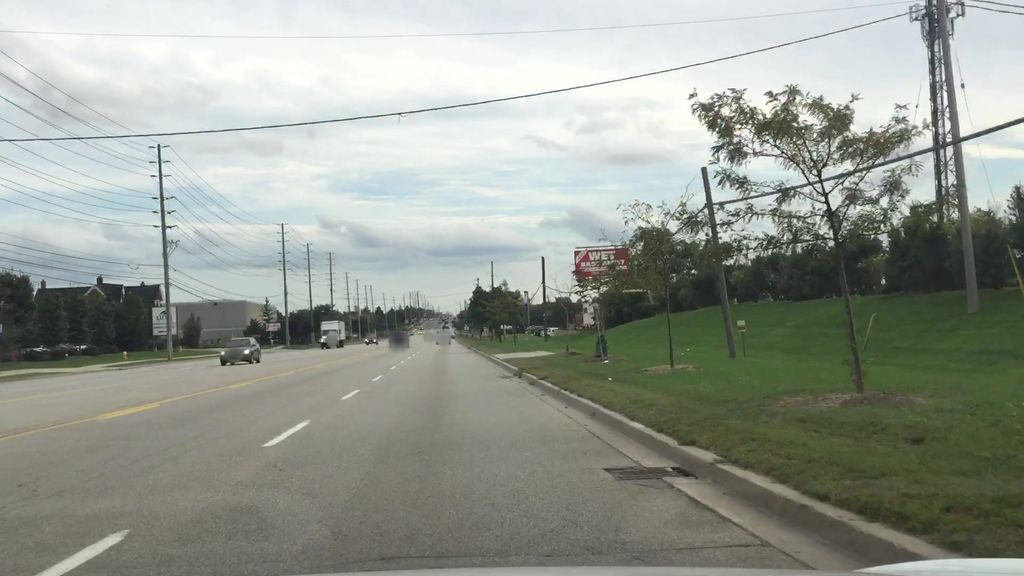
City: toronto